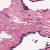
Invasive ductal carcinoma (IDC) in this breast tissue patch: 0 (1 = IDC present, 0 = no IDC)